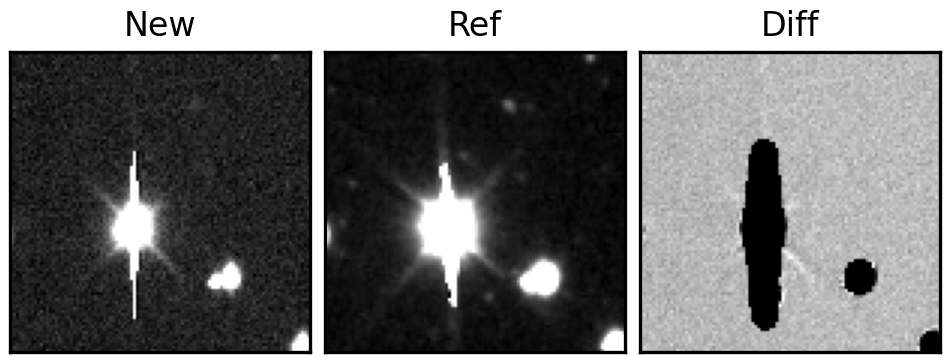
Label: bogus